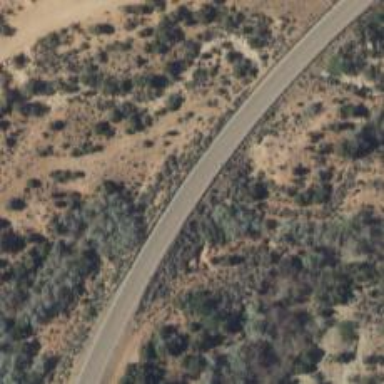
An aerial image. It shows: Secondary road.